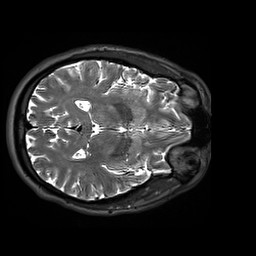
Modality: T2w
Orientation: axial
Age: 30
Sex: male
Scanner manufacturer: siemens
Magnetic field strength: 3 T
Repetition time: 2.5 s
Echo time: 0.403 s